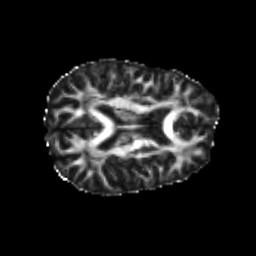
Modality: FA
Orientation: axial
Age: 23
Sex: female
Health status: healthy
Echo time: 0.074 s